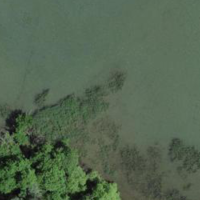
EUNIS habitat code: 14
Species observed at this site:
Acrocephalus arundinaceus
Mergus merganser